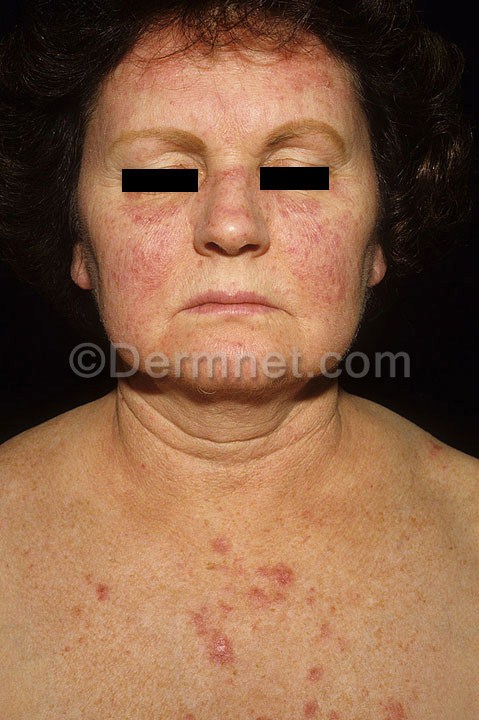
Disease: Lupus and other Connective Tissue diseases